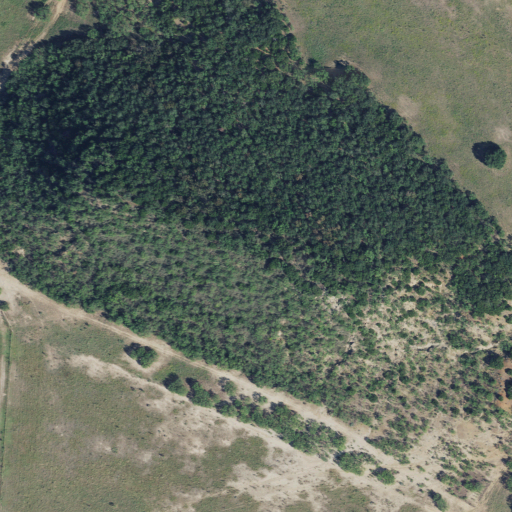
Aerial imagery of mountain in Texas named South Shelton Rock containing grassland, evergreen forest, deciduous forest, and shrub